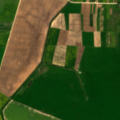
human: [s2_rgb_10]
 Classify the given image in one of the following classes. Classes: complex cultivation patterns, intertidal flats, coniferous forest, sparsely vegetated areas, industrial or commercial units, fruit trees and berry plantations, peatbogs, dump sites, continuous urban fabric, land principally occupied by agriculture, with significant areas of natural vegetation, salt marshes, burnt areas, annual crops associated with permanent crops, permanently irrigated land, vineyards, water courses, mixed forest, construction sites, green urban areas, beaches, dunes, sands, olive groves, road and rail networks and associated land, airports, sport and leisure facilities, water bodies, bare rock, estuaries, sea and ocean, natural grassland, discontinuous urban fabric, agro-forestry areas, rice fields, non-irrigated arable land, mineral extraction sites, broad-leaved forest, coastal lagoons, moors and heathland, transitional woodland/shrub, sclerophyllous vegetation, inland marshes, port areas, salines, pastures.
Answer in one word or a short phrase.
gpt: non-irrigated arable land, pastures, complex cultivation patterns